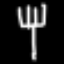
Label: fork